Interaction volume radius: 10 \u00c5
Interaction volume height: 25 \u00c5
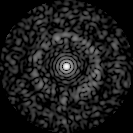
Disorder parameter: 0.8543